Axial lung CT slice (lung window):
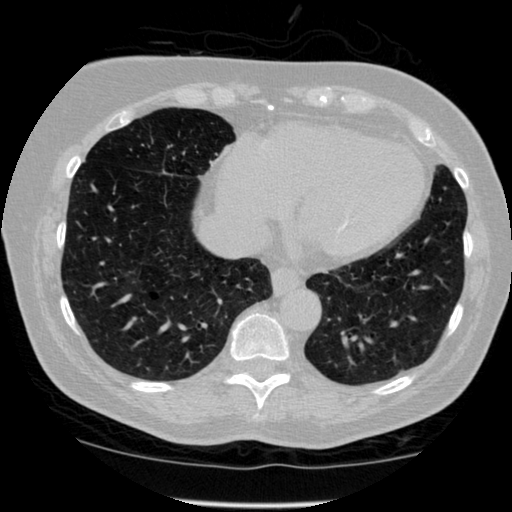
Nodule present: no